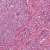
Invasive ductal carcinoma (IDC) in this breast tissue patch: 1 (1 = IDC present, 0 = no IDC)